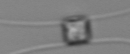
Label: Chaetoceros_similis